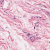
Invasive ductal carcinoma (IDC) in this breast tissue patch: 0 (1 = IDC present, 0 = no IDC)